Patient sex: M
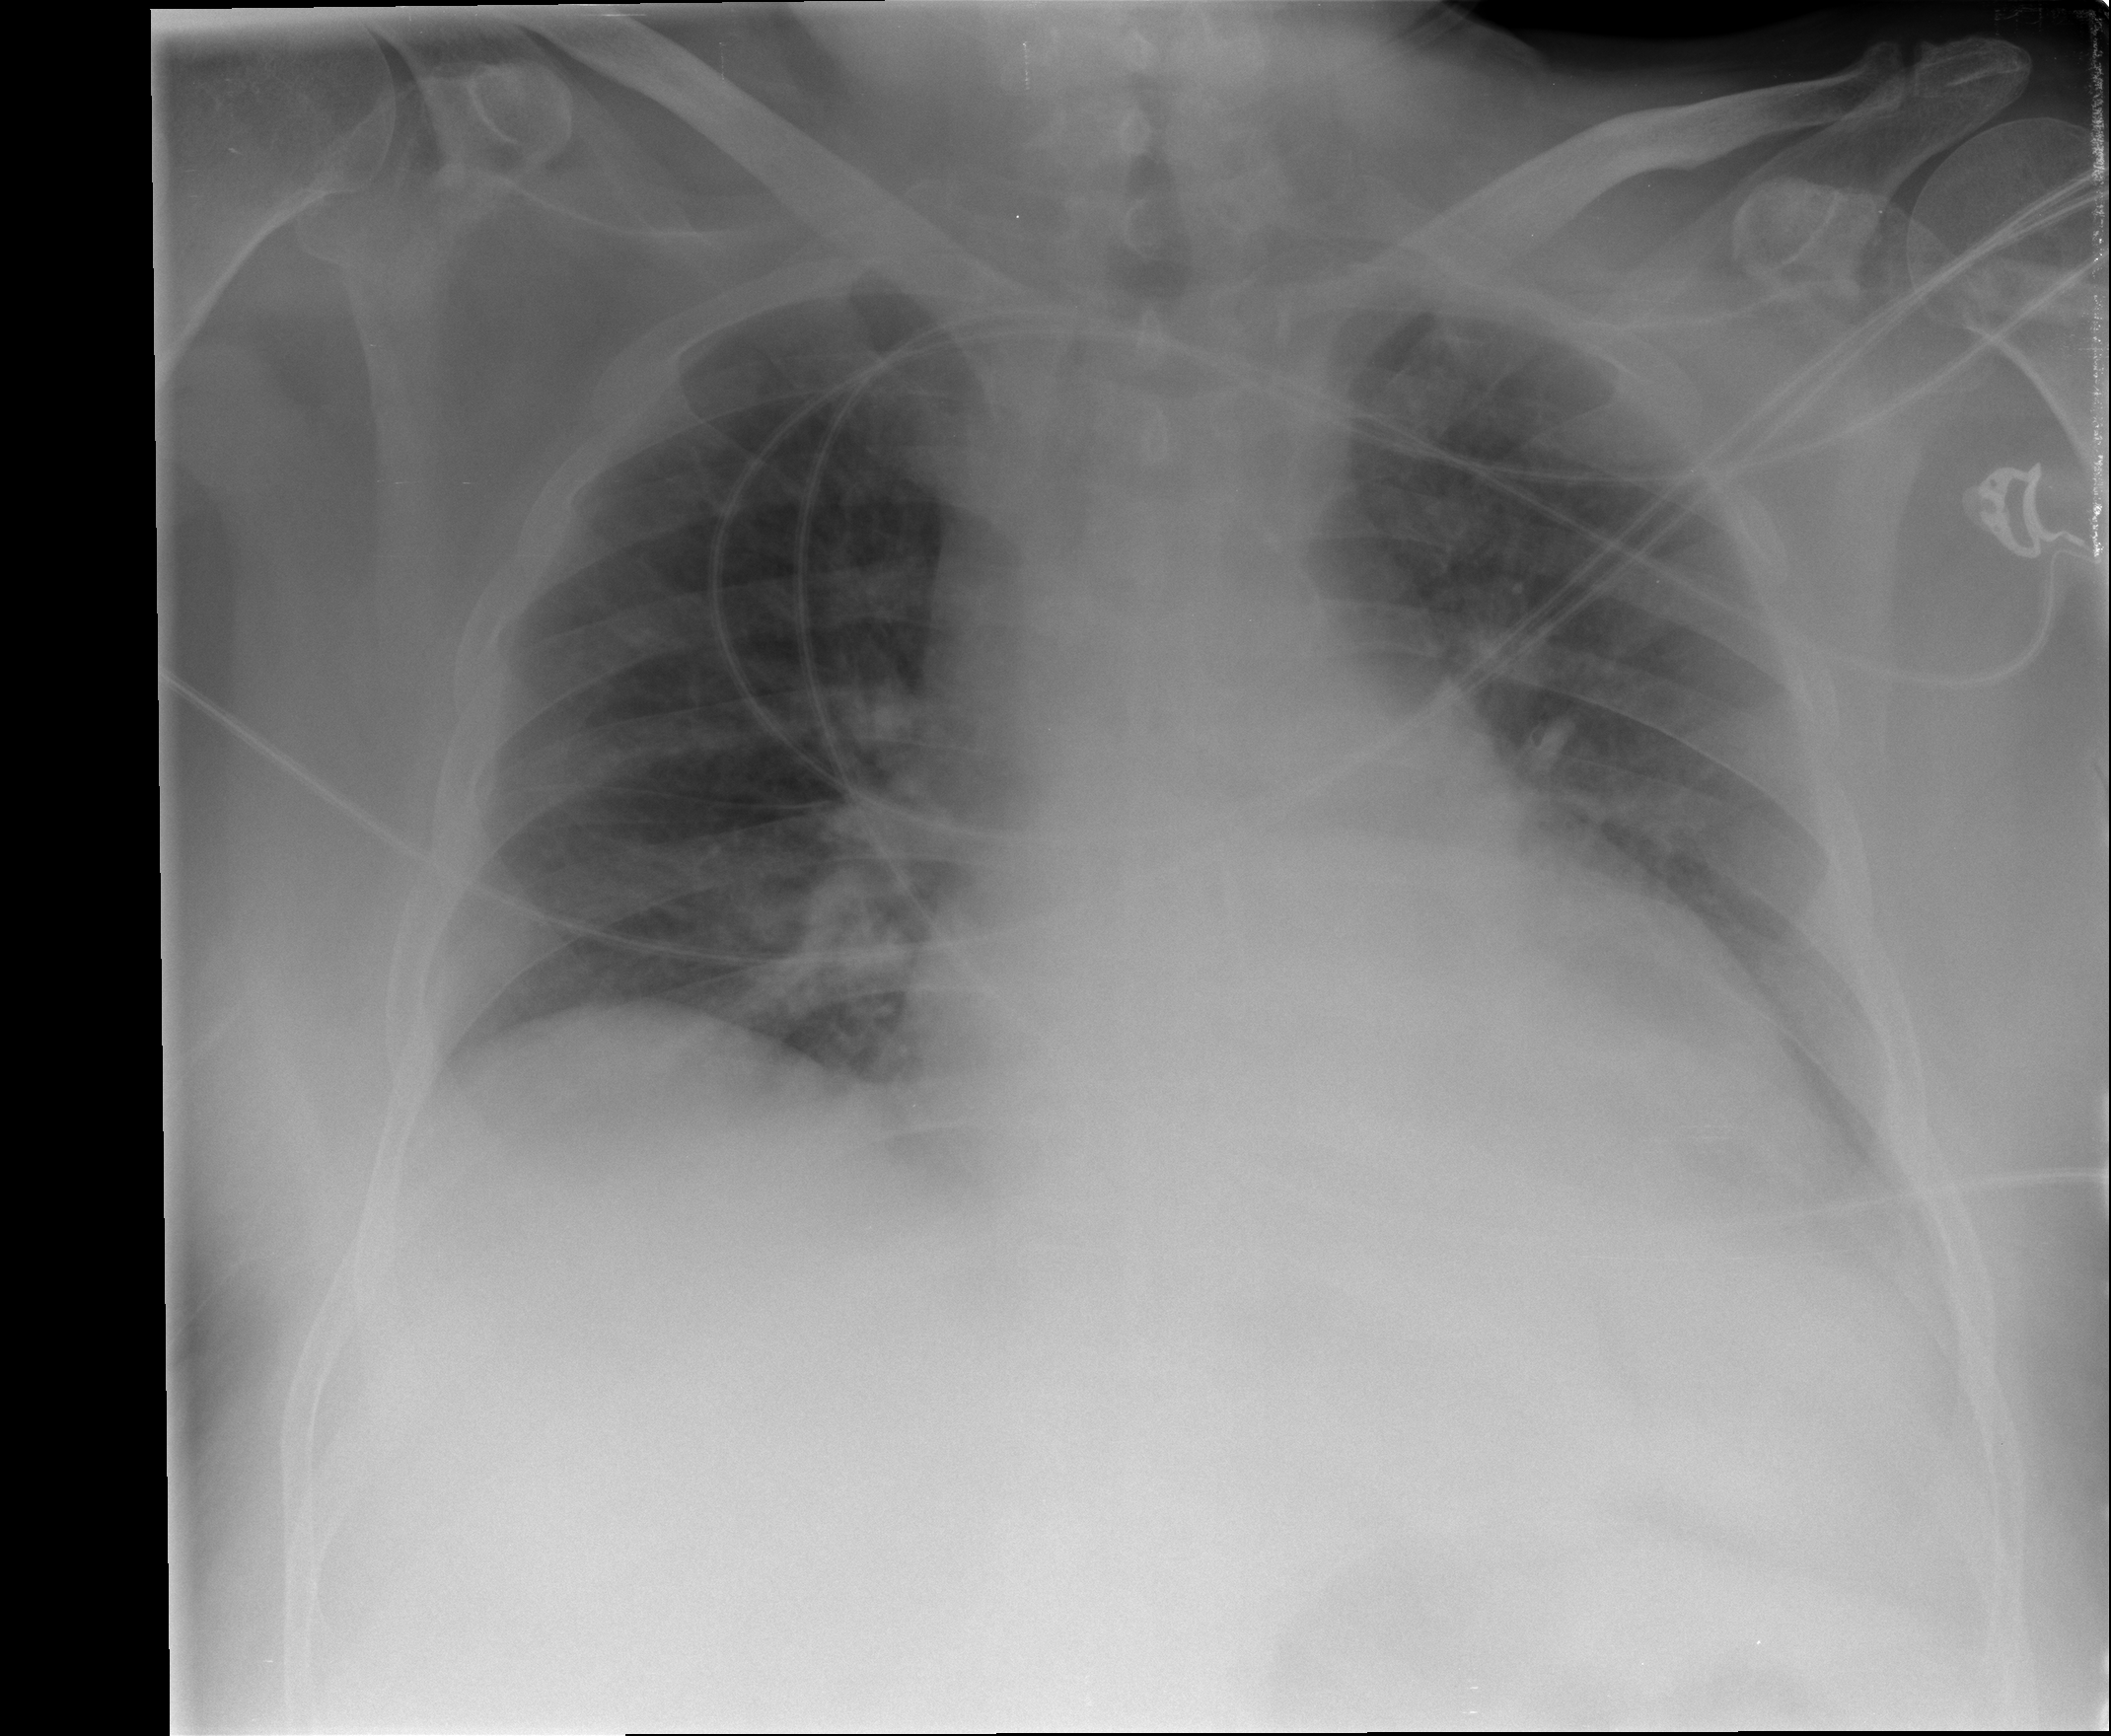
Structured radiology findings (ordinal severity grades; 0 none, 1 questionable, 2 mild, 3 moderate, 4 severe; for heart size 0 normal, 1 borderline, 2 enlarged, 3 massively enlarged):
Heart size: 2
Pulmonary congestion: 0
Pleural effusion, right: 0
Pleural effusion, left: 2
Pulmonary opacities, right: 0
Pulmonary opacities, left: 0
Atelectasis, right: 0
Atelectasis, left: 2